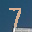
Label: 7